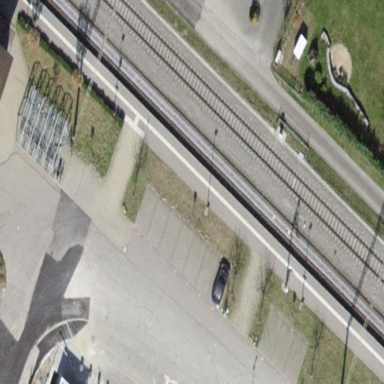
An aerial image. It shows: Street-side parking area with paving stones.